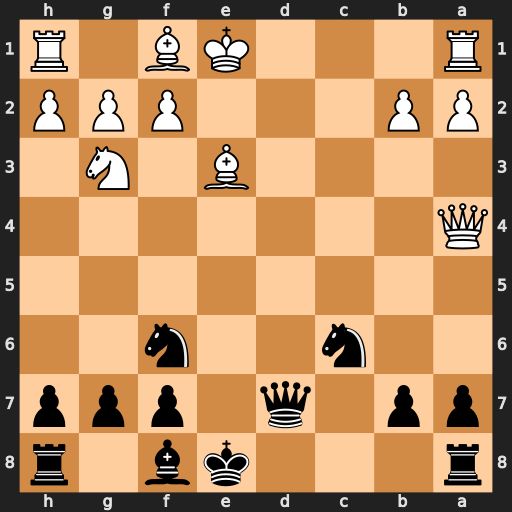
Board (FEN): r3kb1r/pp1q1ppp/2n2n2/8/Q7/4B1N1/PP3PPP/R3KB1R
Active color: b
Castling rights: KQkq
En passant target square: -
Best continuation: Bb4+ Qxb4 Nxb4